Question: I Have implemented
'''
- (BOOL)shouldAutorotateToInterfaceOrientation:(UIInterfaceOrientation)interfaceOrientation
{
return YES;
}
'''
in all of my controllers. I have the 4 orientation in info.plist and yet my app doesn't want to rotate. The only thing rotating is the top bar. My table view does not rotate...but i can see behind my table view that is it rotating like it should but i can't access it because my original table view (the one that is not rotating) is right over it and takes 95% of the screen.

Thanks for any support you can give me!
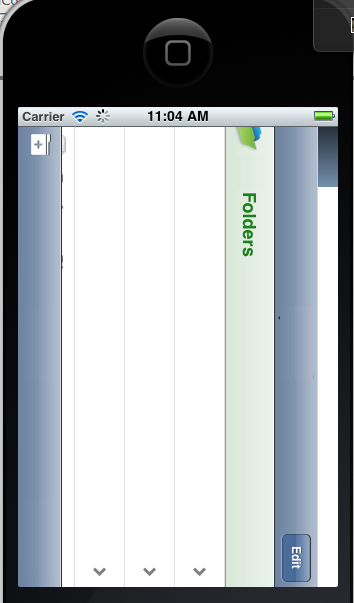
Answer: I have a similar <URL>, where the view is not automatically rotating. I don't have a solution, but I have a workaround. In your view controller's willRotateToInterfaceOrientation, rotate the view explicitly:
'''
switch (toInterfaceOrientation) {
case UIInterfaceOrientationLandscapeLeft:
self.view.transform = CGAffineTransformMakeRotation(M_PI * 0.5);
break;
case UIInterfaceOrientationLandscapeRight:
self.view.transform = CGAffineTransformMakeRotation(M_PI * -0.5);
break;
case UIInterfaceOrientationPortrait:
self.view.transform = CGAffineTransformMakeRotation(0);
break;
case UIInterfaceOrientationPortraitUpsideDown:
self.view.transform = CGAffineTransformMakeRotation(M_PI * 1);
break;
default:
break;
}
'''
I'm calling this a workaround, because I think the view should rotate automatically without an explicit CGAffineTransformMakeRotation call. In my case, I'm instantiating a different view for landscape, which I need to rotate this way. I have other projects, where the separate view is rotating automatically. I don't know why it doesn't do it in this case.